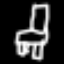
Label: chair